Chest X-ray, AP view. Patient: 52 years old, sex M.
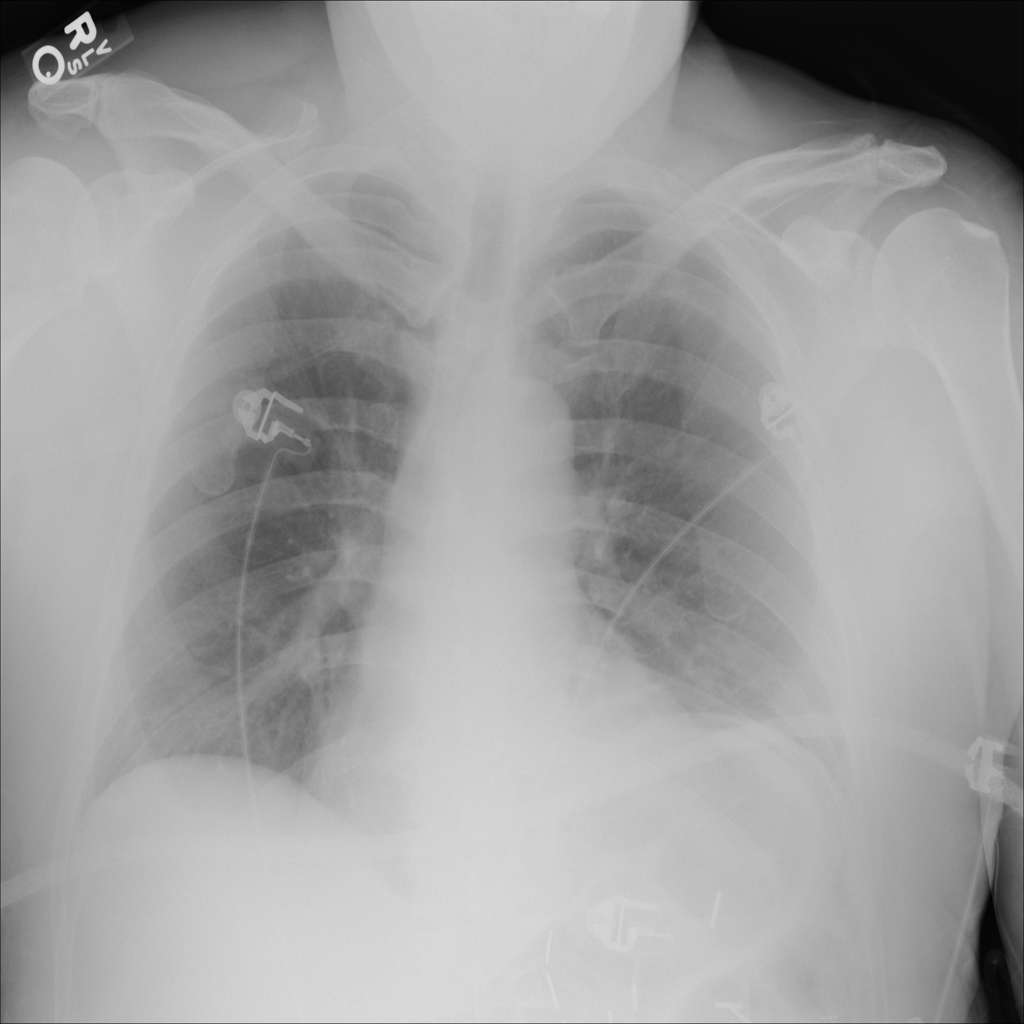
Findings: No Finding